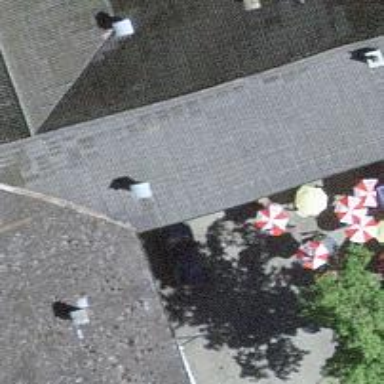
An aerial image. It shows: Restaurant.